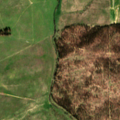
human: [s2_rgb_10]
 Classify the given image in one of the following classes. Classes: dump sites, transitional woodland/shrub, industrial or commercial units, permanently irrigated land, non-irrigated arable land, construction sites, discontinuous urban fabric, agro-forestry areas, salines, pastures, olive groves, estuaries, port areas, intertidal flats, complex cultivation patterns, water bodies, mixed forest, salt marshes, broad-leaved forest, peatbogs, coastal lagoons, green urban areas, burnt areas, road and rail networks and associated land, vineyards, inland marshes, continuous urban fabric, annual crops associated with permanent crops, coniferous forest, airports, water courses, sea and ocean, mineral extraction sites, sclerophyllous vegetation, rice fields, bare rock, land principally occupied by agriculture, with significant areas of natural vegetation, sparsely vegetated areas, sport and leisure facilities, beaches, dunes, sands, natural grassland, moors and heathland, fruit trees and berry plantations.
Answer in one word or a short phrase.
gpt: non-irrigated arable land, permanently irrigated land, transitional woodland/shrub